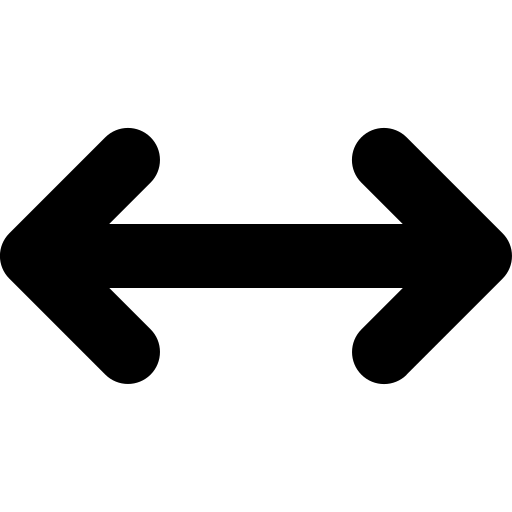
Tags: icon, FontAwesome, fa-icon, solid, arrows, left, right